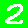
Digit: 2